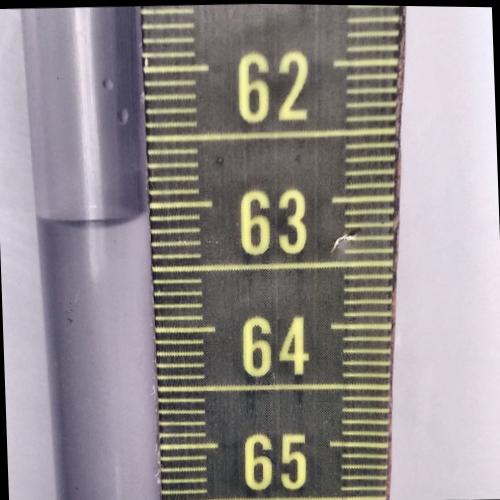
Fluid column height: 63.1 cm